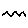
Label: zigzag